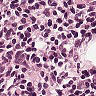
Metastatic tissue present: no